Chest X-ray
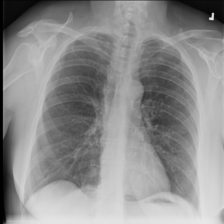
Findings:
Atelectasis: negative
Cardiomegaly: negative
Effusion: negative
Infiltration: negative
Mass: negative
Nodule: negative
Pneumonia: negative
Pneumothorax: negative
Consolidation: negative
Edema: negative
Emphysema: negative
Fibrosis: negative
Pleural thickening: negative
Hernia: negative